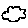
Label: cloud